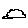
Label: cloud